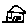
Label: house